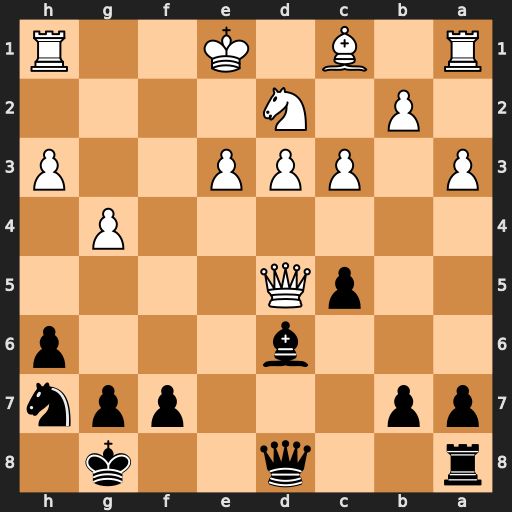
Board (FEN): r2q2k1/pp3ppn/3b3p/2pQ4/6P1/P1PPP2P/1P1N4/R1B1K2R
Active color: b
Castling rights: KQ
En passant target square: -
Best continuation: Bg3+ Ke2 Qxd5